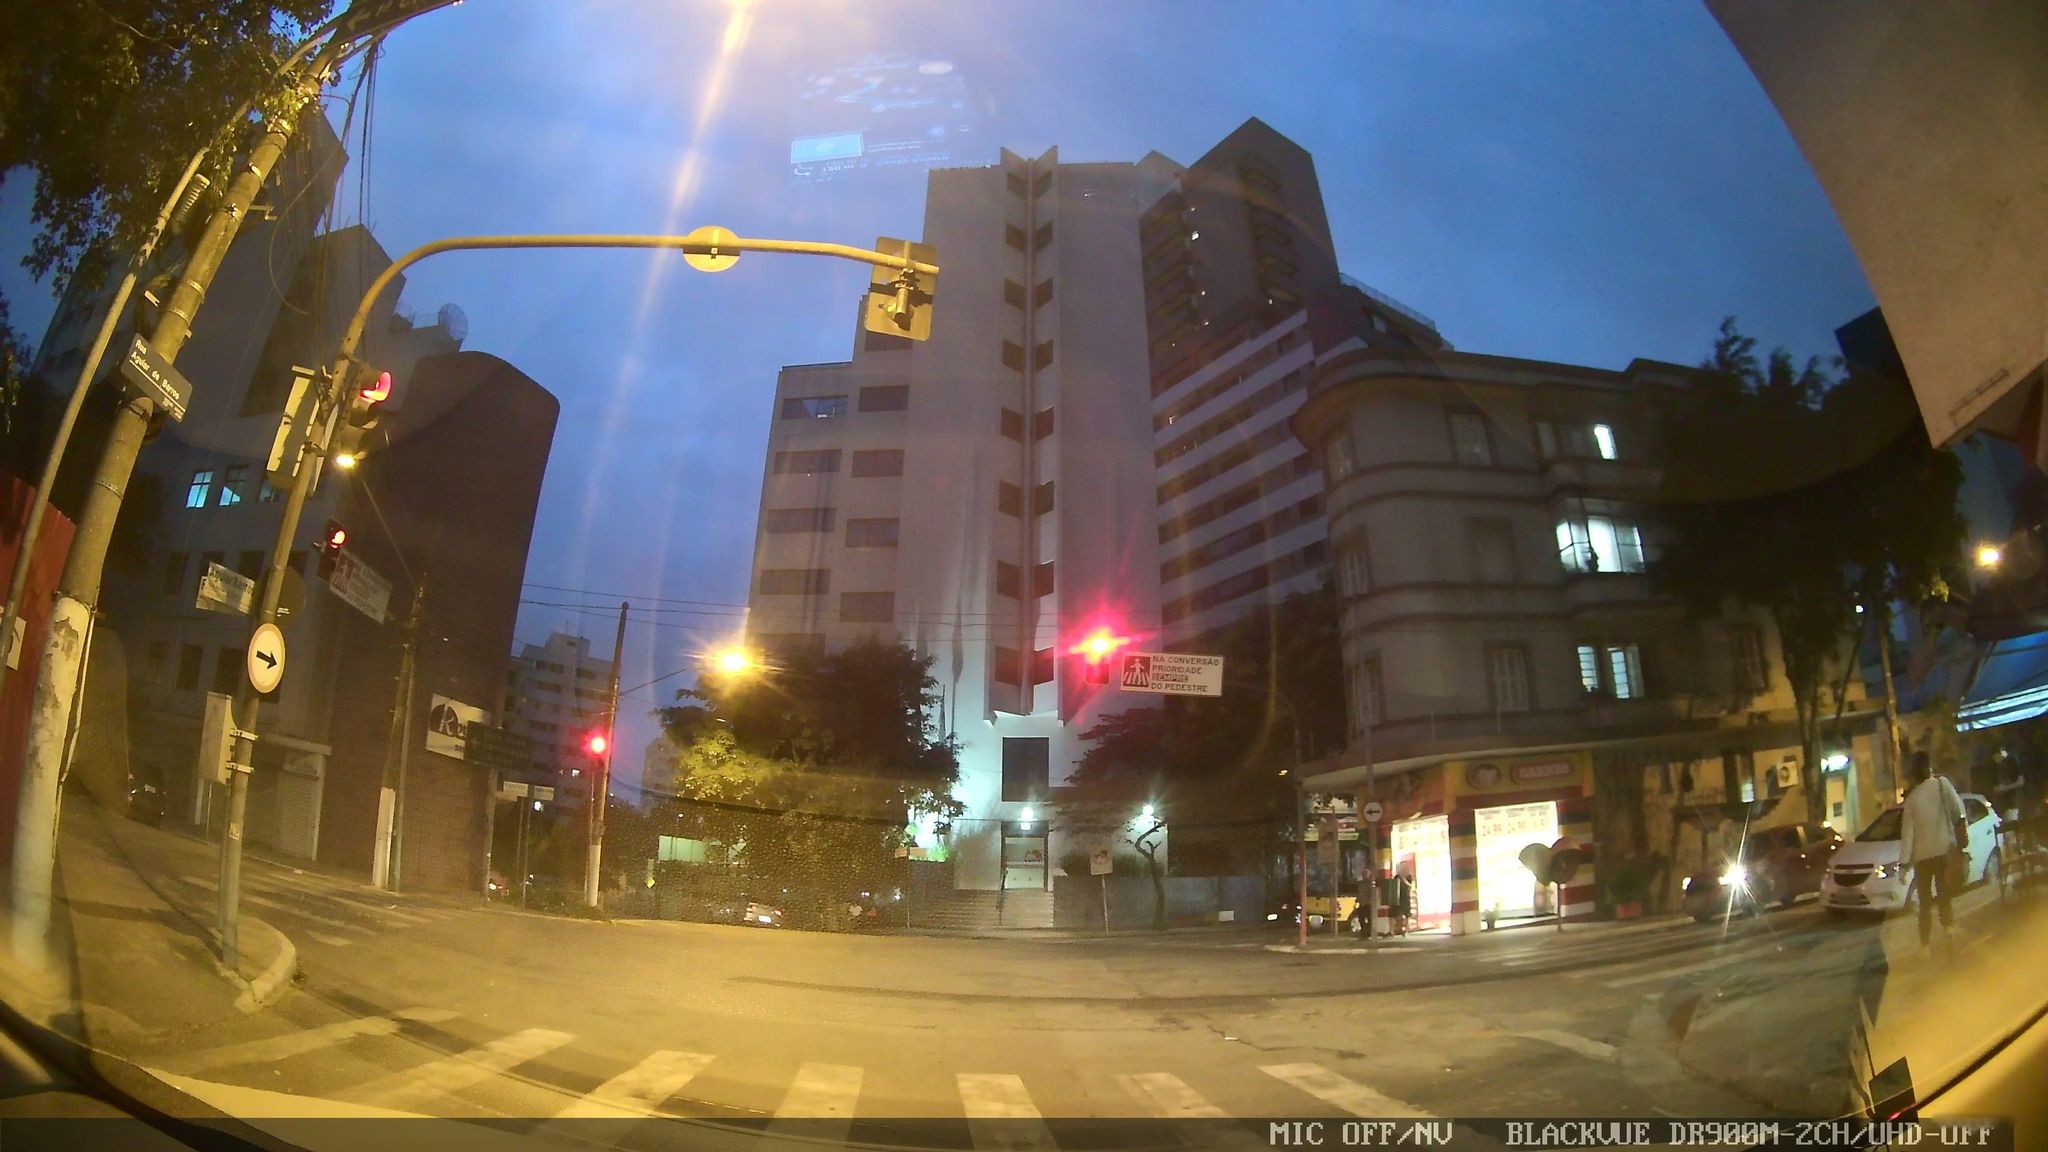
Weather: clear
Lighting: dusk/dawn
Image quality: good
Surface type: driving surface
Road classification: footway
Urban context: urban centre
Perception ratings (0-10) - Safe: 0.8, Lively: 6.84, Beautiful: 3.25, Boring: 2.34, Depressing: 2.63, Wealthy: 3.07